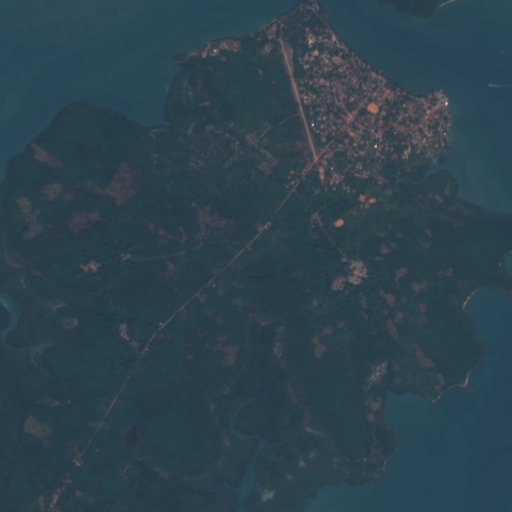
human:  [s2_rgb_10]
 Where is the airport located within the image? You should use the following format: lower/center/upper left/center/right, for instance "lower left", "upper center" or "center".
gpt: The airport is located in the upper center of the image.
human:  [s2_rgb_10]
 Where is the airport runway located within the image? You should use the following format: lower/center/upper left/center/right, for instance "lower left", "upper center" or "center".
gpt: The airport runway is located in the upper center of the image.
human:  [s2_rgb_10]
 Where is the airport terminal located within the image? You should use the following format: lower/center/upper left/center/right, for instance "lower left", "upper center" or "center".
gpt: The airport terminal is located in the upper center of the image.
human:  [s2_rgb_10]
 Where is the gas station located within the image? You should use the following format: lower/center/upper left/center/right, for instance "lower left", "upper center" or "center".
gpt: The gas station is located in the upper right of the image.
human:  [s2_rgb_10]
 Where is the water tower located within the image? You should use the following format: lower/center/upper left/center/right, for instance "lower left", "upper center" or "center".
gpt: The water tower is located in the upper right of the image.
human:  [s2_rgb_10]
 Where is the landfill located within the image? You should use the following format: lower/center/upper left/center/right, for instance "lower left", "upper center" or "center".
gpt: There is no landfill in the image.